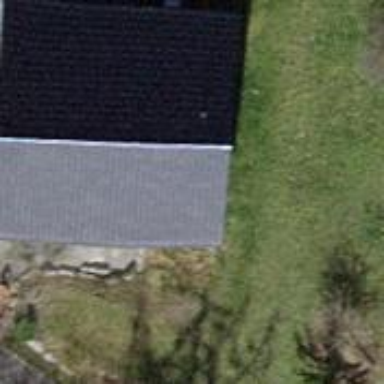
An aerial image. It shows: Gabled roof house.